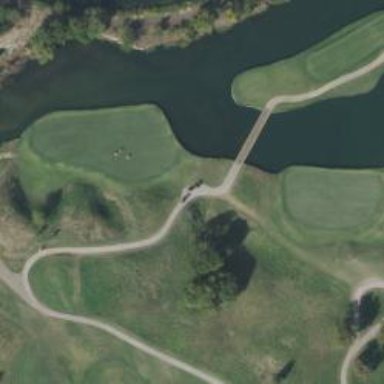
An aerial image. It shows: Path for both roads and golfers.